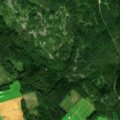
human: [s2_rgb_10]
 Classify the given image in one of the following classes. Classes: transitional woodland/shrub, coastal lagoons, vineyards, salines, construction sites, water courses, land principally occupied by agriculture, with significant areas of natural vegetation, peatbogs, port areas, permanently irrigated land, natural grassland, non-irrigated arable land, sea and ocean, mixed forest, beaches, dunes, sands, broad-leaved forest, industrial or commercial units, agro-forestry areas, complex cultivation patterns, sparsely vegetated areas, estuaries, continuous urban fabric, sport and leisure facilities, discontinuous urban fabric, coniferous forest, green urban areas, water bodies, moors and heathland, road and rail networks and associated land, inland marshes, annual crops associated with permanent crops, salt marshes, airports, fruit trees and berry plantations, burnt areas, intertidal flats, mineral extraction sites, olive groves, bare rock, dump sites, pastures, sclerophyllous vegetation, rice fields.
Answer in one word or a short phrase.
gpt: non-irrigated arable land, land principally occupied by agriculture, with significant areas of natural vegetation, coniferous forest, mixed forest